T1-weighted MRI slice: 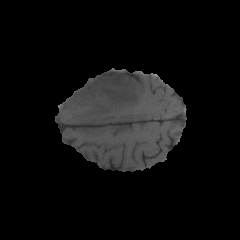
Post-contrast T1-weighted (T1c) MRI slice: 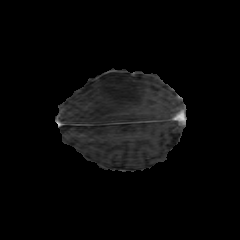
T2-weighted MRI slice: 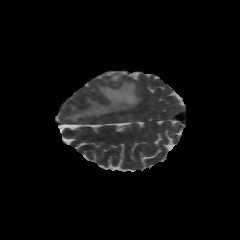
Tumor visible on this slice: yes